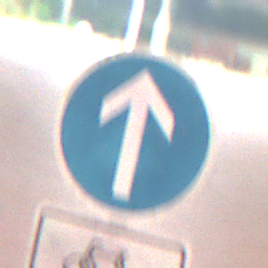
Verkehrszeichen: VorgeschriebeneFahrtrichtungGeradeaus
Zusatzzeichen unten: EinspurigeFahrzeugeFrei1
Umgebung: Outdoor, Urban
Tageszeit: Night
Wetter: PartlyCloudy
Licht: Artificial
Jahreszeit: NotSpecified
Kontrast: HighContrast